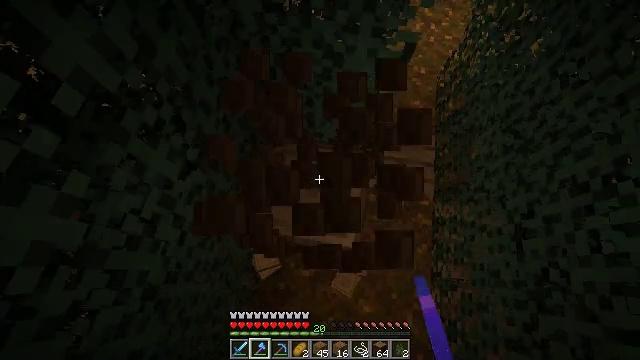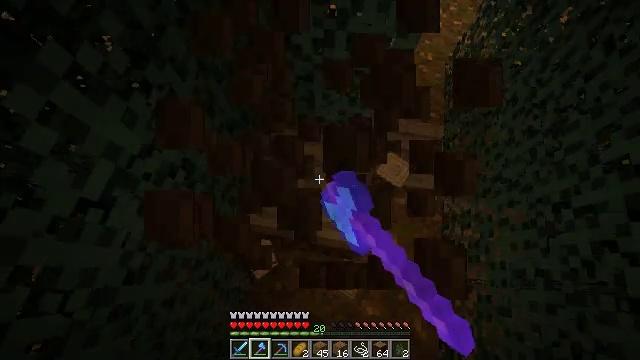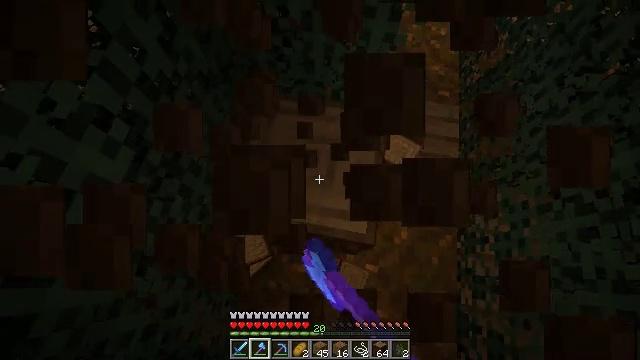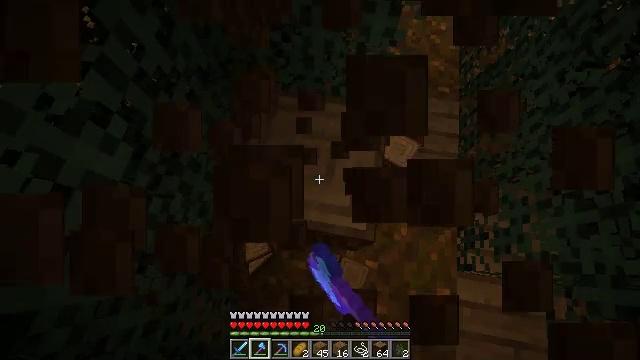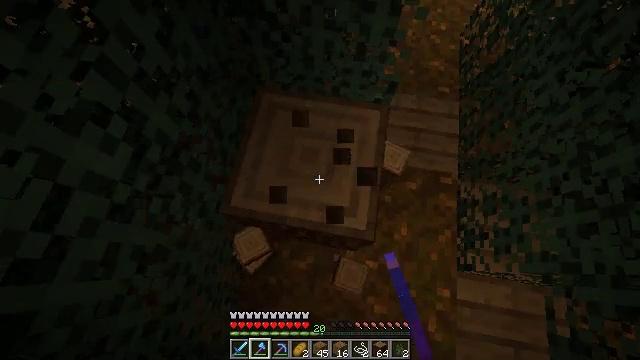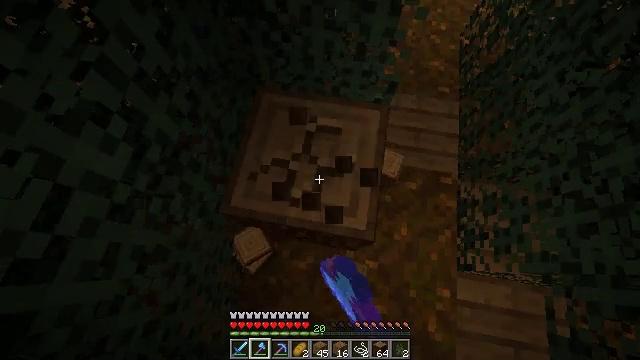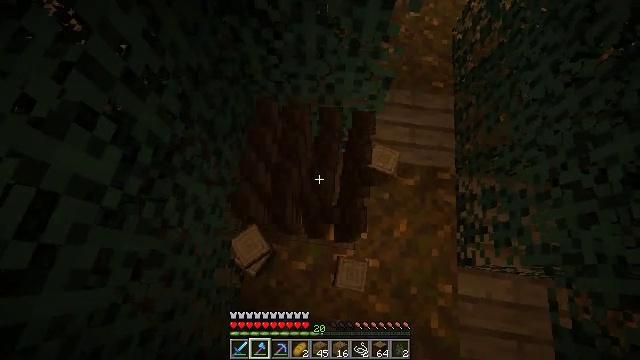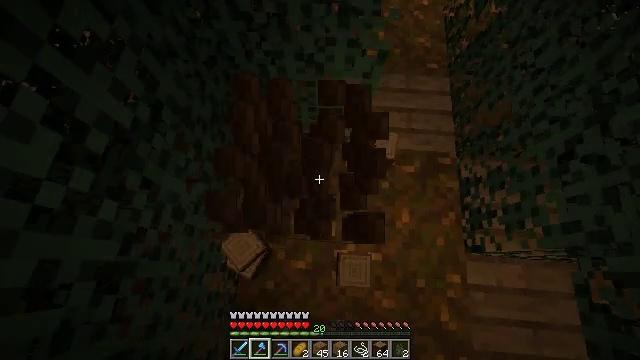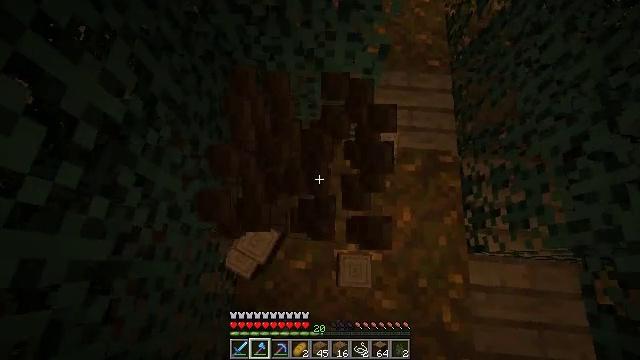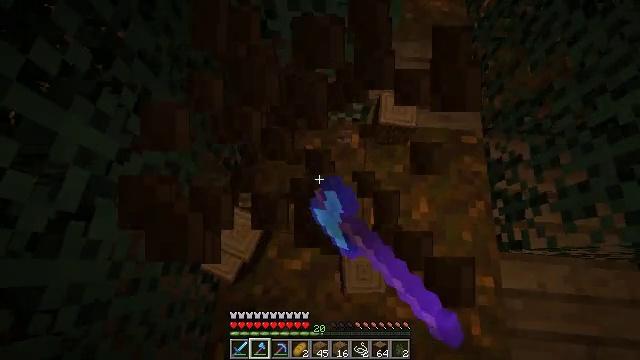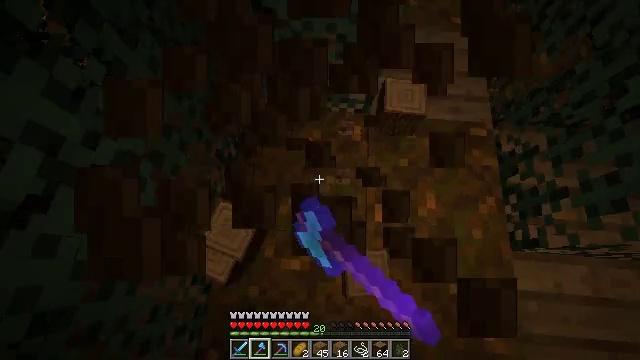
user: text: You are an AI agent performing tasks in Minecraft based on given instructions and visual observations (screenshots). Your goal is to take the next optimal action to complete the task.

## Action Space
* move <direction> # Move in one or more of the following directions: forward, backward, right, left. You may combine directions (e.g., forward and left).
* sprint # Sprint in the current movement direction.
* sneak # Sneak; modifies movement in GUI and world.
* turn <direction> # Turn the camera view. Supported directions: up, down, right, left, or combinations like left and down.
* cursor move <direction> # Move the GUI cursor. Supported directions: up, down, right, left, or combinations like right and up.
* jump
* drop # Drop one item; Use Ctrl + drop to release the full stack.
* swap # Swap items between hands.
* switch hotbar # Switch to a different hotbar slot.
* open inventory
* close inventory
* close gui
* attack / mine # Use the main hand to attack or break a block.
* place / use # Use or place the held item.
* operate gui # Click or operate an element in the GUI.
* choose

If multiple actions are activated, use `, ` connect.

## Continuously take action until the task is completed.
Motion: motion action
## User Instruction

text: Mine the spruce log from the forest.
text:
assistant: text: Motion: attack / mine
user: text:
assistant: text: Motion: attack / mine
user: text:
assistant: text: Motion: attack / mine
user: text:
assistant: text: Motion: attack / mine
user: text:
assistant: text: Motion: attack / mine
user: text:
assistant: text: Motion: turn right, attack / mine
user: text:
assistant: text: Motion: turn right, attack / mine
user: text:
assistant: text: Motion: attack / mine
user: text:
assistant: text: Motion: attack / mine
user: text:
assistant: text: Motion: attack / mine
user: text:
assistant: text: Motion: attack / mine